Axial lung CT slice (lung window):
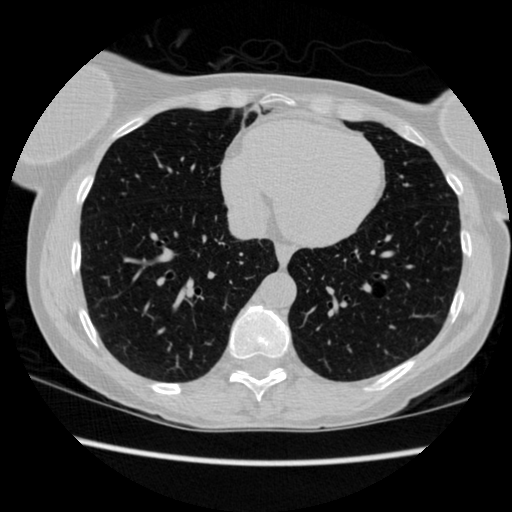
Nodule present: no